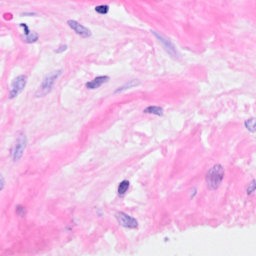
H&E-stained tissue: Breast